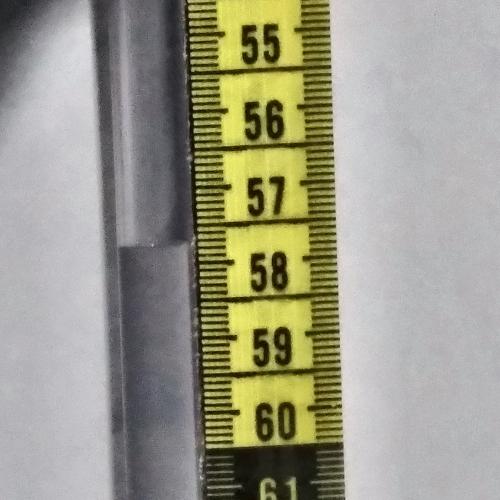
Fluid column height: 57.7 cm